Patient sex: M
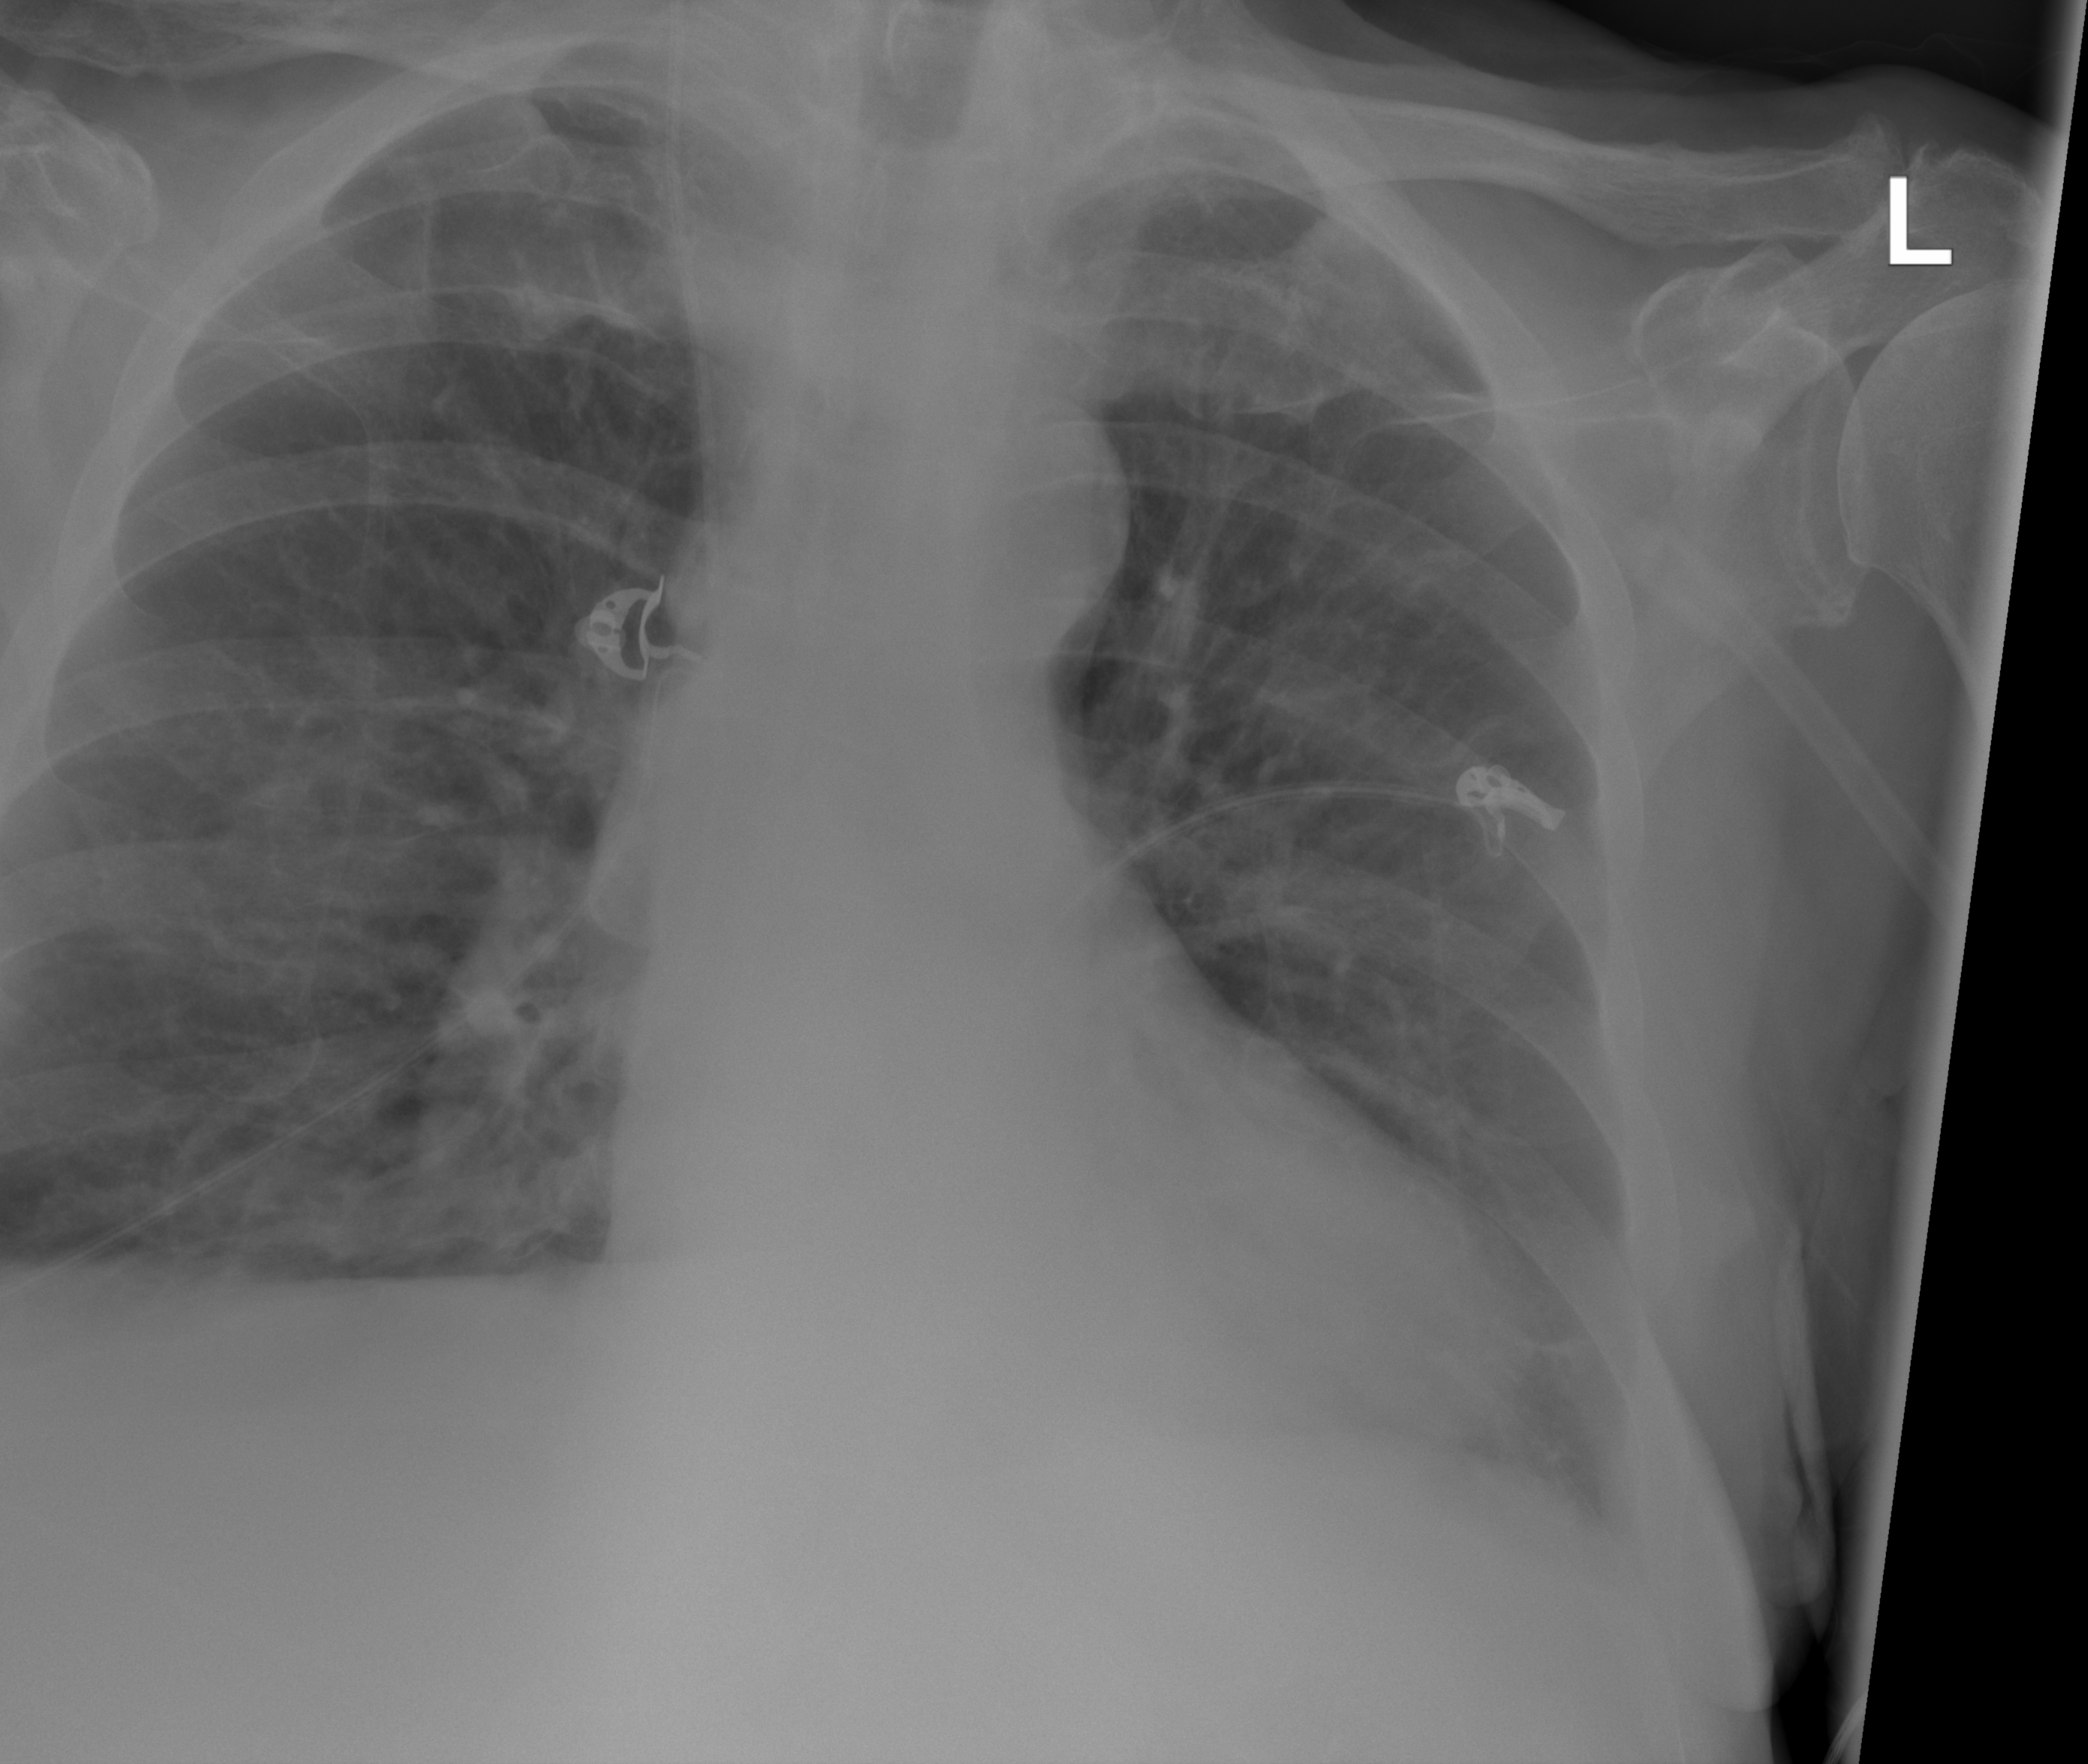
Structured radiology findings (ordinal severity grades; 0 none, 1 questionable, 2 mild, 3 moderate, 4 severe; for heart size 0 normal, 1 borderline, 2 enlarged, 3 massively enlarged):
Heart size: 0
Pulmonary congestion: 0
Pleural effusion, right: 0
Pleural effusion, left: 0
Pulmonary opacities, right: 2
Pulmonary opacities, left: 0
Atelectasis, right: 0
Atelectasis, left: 0